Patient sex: F
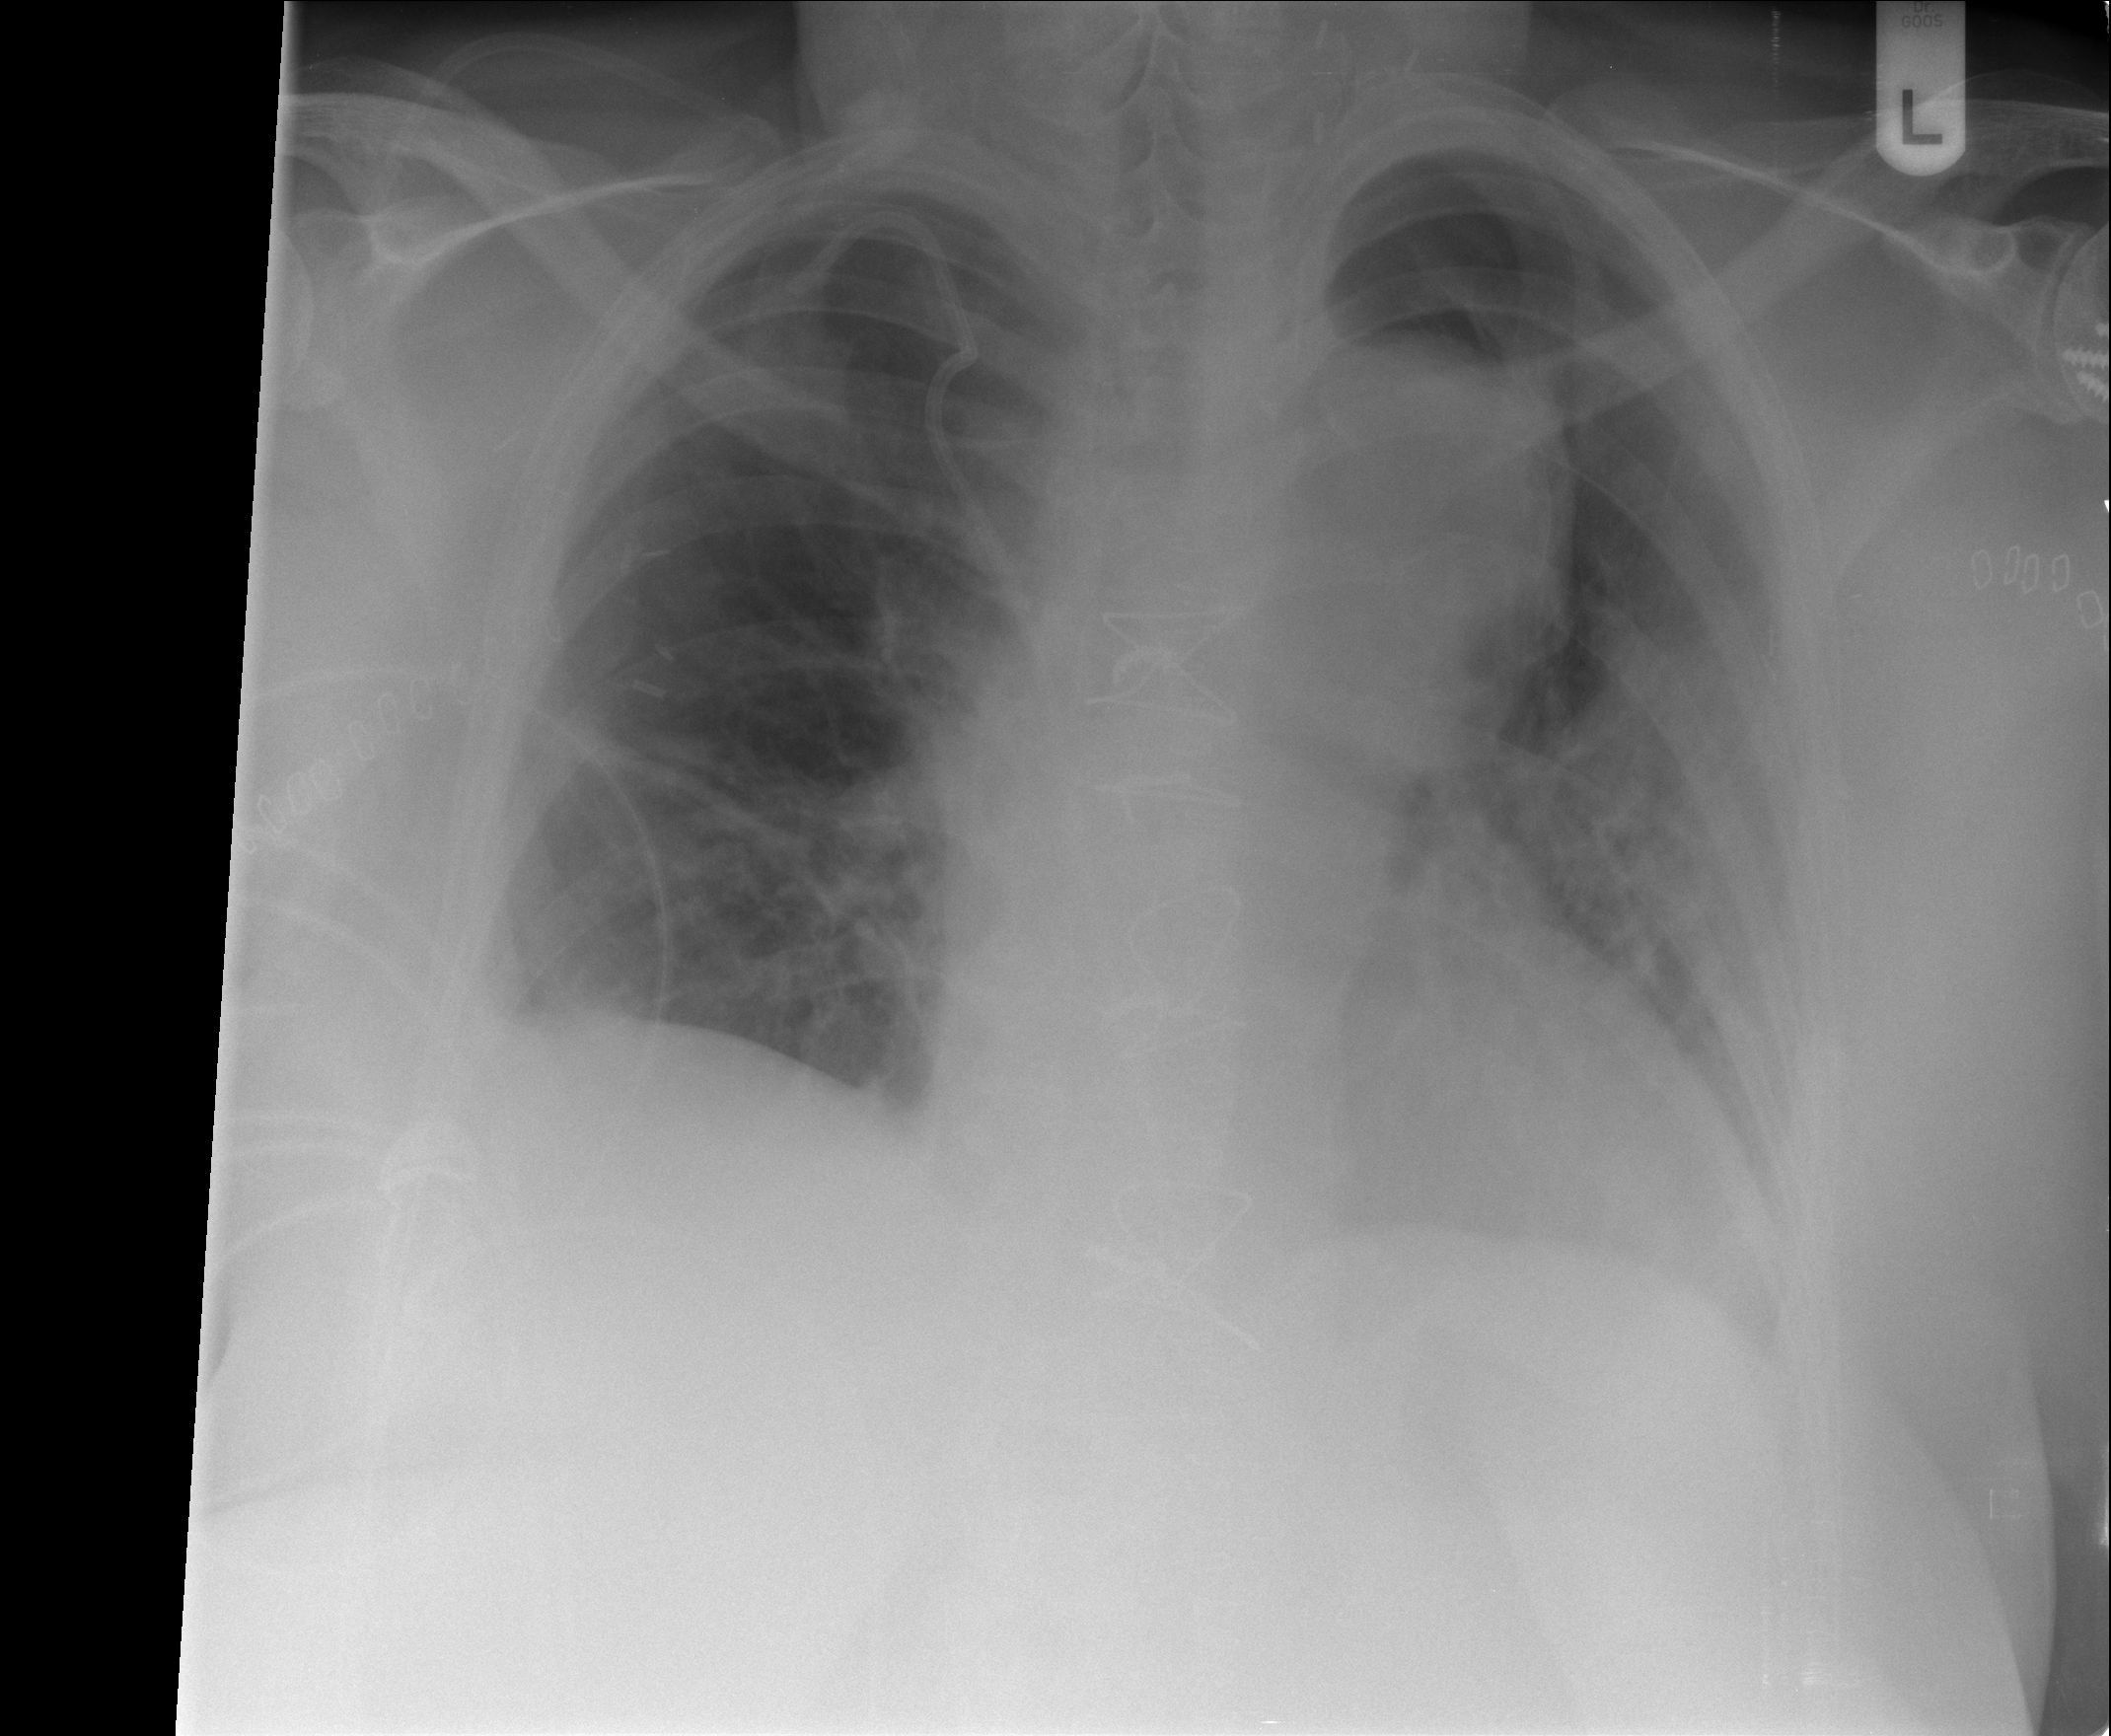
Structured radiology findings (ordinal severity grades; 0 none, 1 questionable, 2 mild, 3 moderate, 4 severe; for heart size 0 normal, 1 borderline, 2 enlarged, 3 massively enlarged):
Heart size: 2
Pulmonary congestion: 2
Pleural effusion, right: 2
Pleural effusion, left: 2
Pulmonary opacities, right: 2
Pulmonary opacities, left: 3
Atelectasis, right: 2
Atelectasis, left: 3